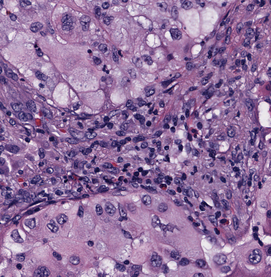
Tumor epithelial tissue: yes
Tumor-associated stroma tissue: yes
Normal tissue: no